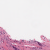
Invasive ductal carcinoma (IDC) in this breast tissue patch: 1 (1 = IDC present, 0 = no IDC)